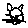
Label: cat